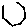
Label: hexagon